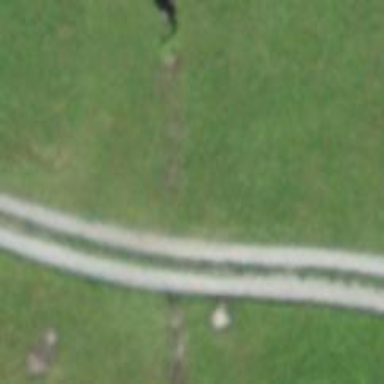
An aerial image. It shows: Track with grass surface. The track type is grade3.